Interaction volume radius: 5 \u00c5
Interaction volume height: 20 \u00c5
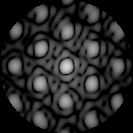
Disorder parameter: 0.2014